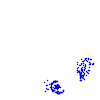
Particle: electron